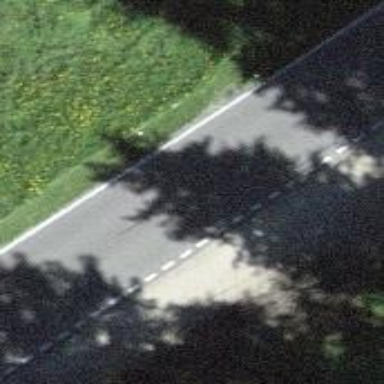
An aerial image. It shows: Passing place on the road.